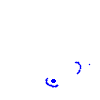
Particle: pion